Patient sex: F
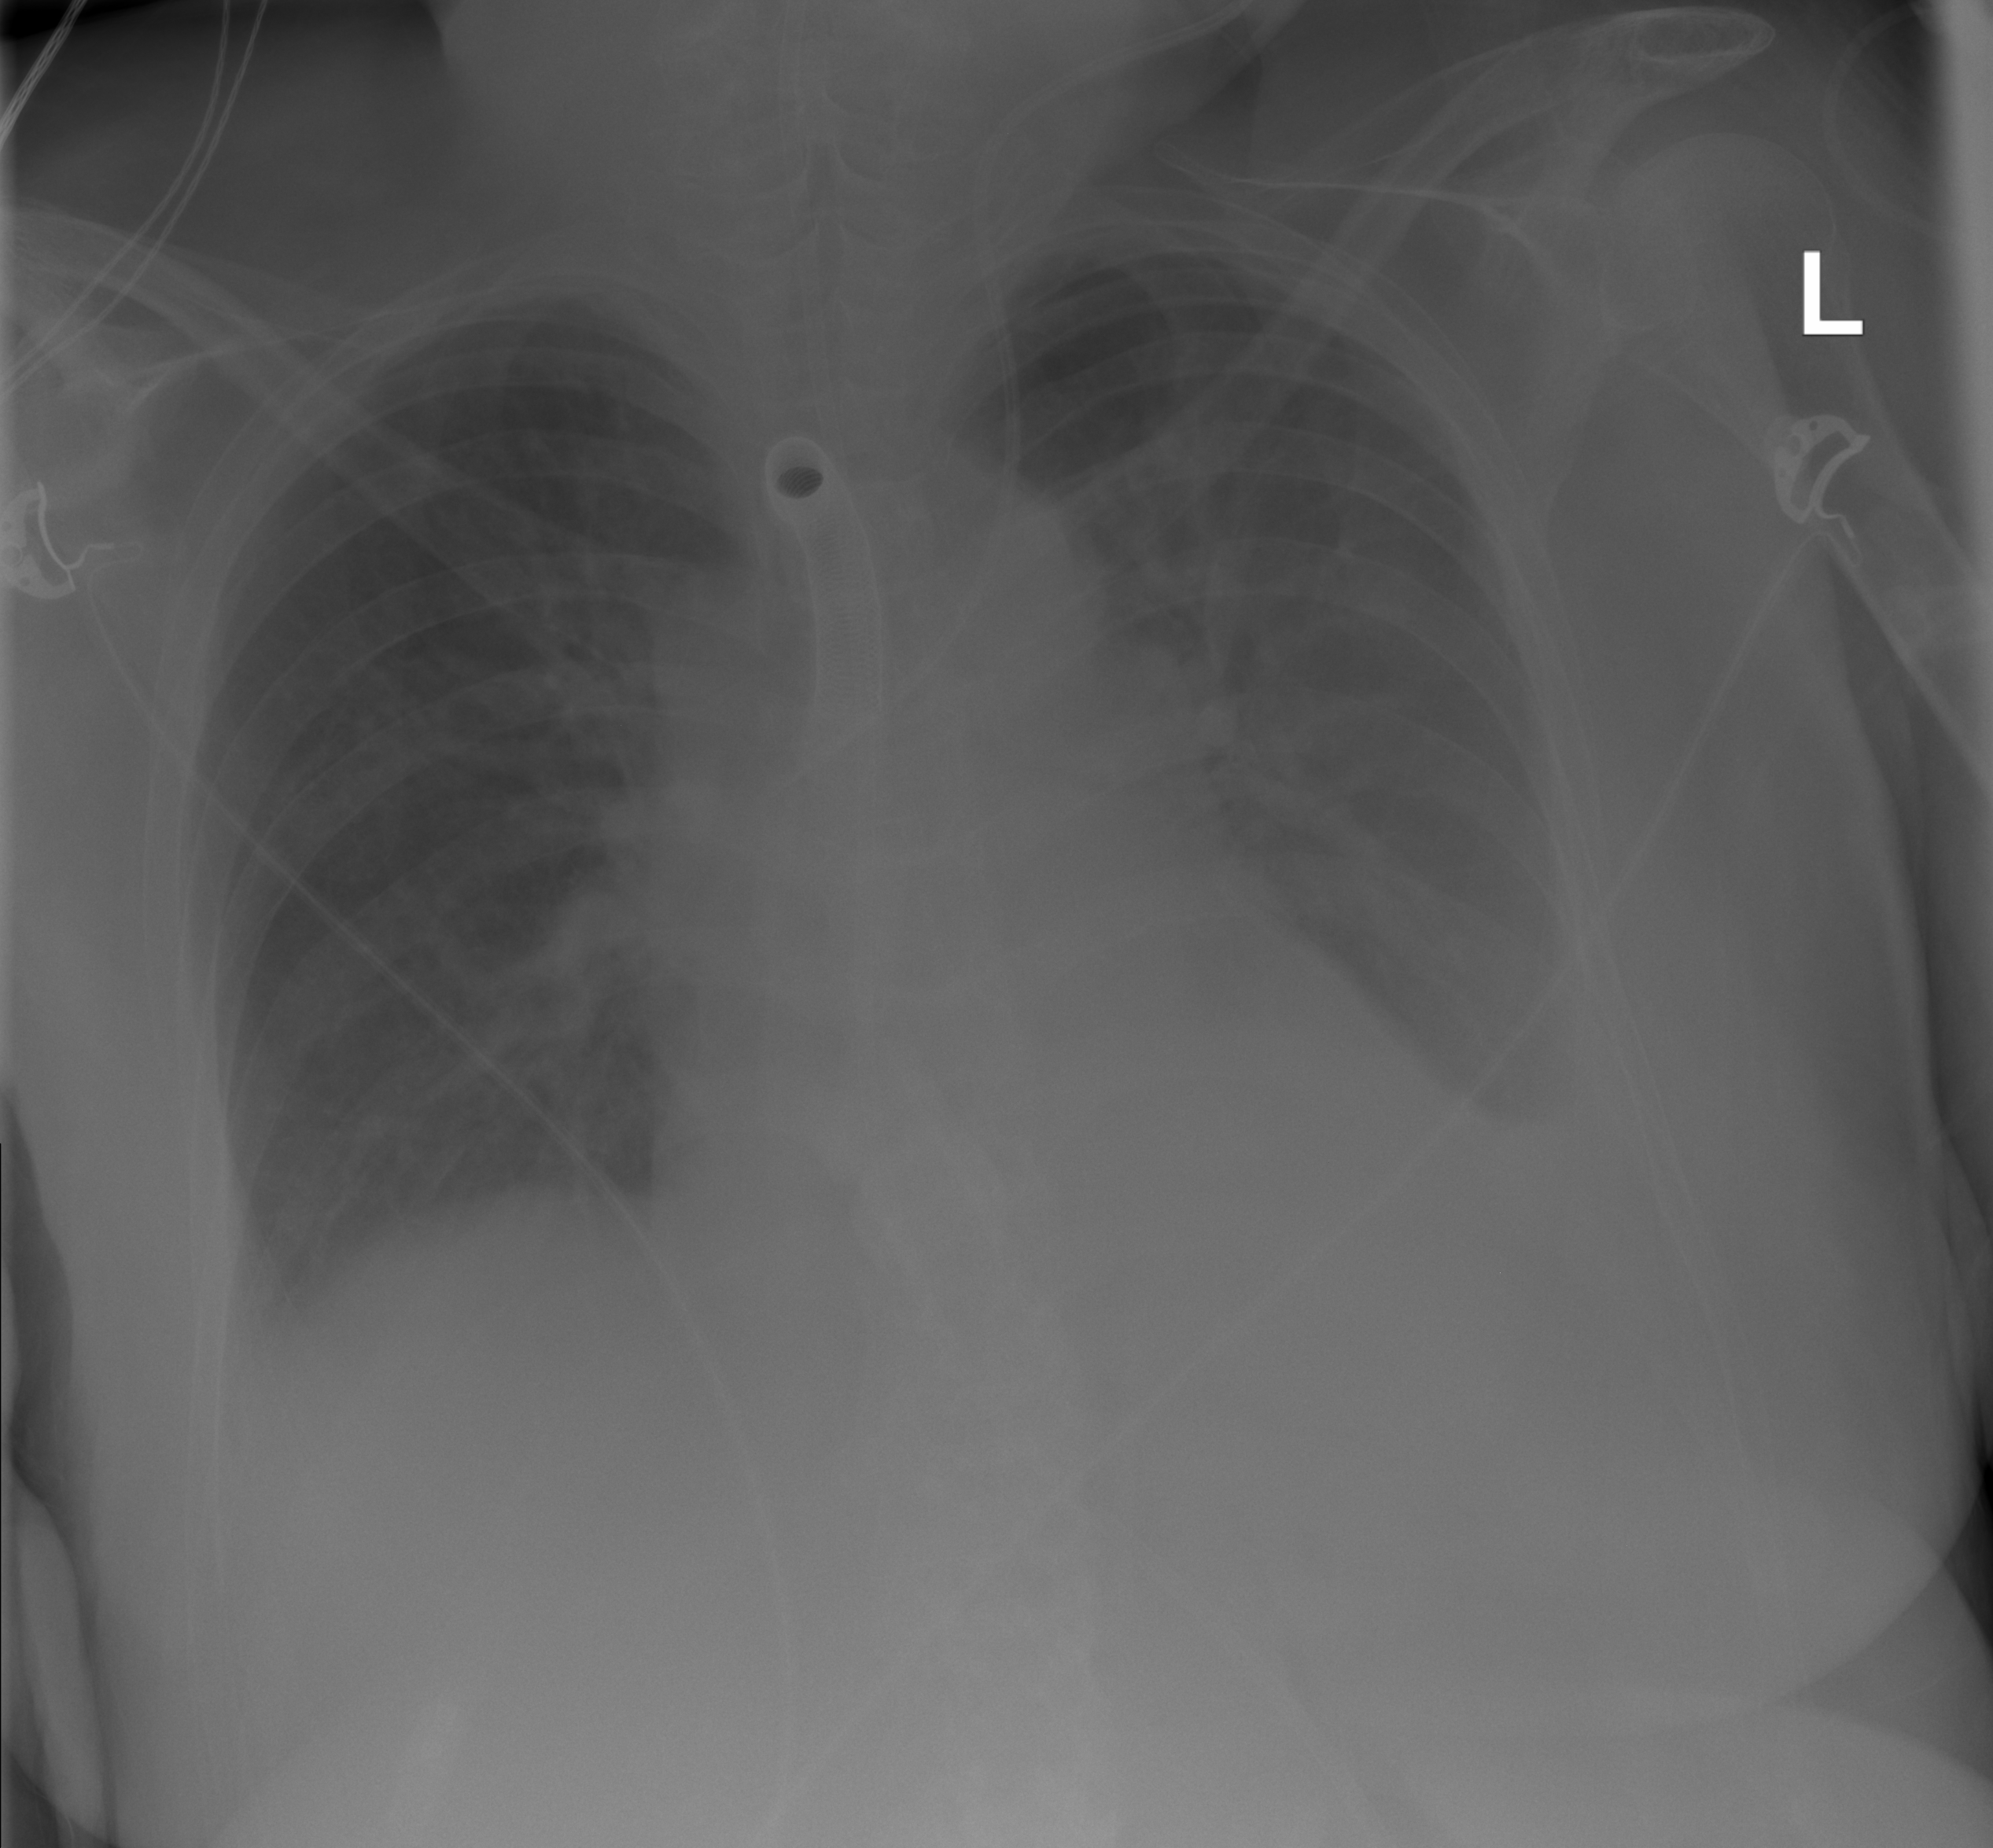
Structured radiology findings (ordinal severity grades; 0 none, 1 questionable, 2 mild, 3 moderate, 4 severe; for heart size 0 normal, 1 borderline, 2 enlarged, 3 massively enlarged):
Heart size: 2
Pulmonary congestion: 0
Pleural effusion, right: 0
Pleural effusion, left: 2
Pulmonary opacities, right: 0
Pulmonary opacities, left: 0
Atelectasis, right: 0
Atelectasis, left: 2